Question: Our buildserver compiles and runs testsuites for many different c++ programs. From time to time the programs are buggy, and can crash.
When they crash, Windows7 will always throw this modal dialog:

Which has to be clicked away by a human being, causing the buildserver to sit idle.
Is there a way to at a system level prevent this from happening?
I know I can do it from within the process itself, but I'd love to be able to do it across the entire system.
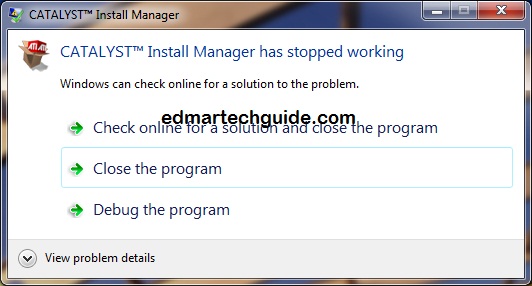
Answer: Calling 'WerAddExcludedApplication' should do the trick.
<URL>
Or read more about Windows error reporting in MSDN:
<URL>